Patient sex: M
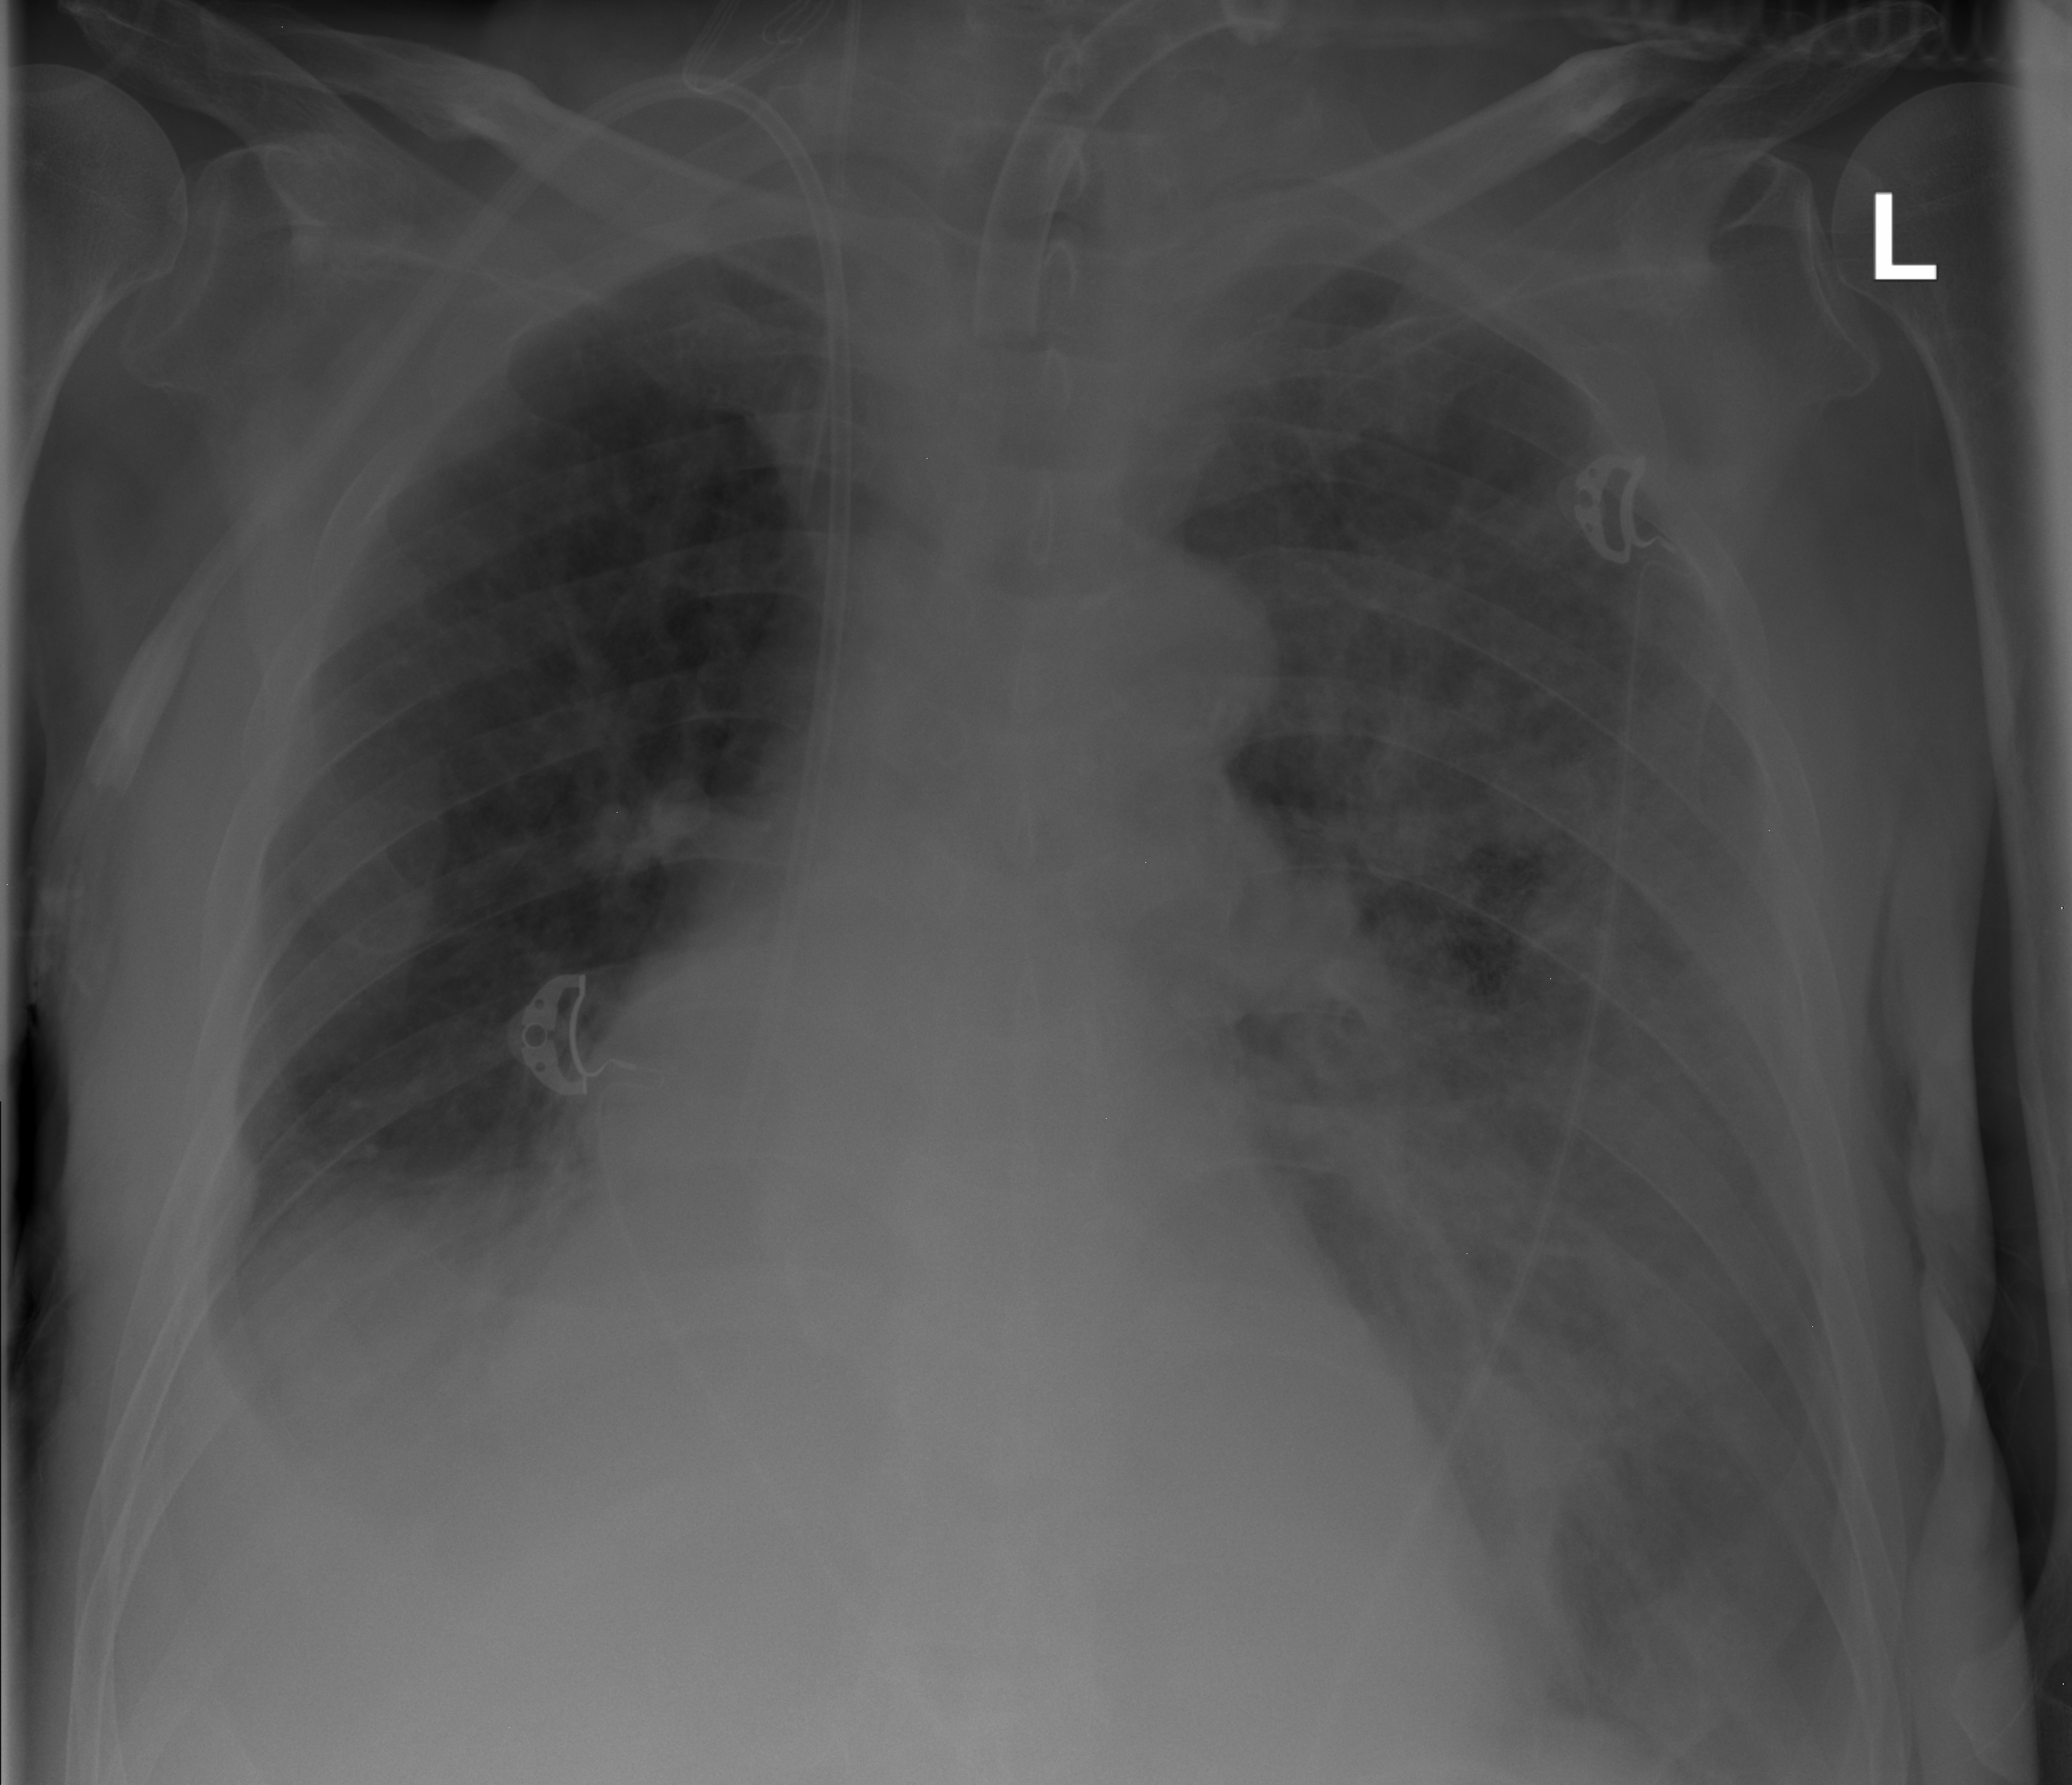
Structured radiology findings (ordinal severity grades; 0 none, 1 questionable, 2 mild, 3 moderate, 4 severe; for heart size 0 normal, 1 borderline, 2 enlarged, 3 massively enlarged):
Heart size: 0
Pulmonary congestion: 1
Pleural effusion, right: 2
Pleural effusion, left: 2
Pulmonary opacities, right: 2
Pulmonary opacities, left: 2
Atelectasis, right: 2
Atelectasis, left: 2